Question: I have a model Product, which has a properties attribute. It stores it in a single database column as a hash (following <URL>
'''
class Product < ActiveRecord::Base
store :properties
end
'''
How can I create dynamic form fields for this property attribute (which is a hash)? I'm interested in ideologically correct way of doing this ("rails way"). I guess that there is need to use fields_for helper. But I do not fully understand how to do it. Tell me the correct way of solving this problem, please.
In result, I'd like to get a working form like shown on image.

Where a user can add unlimited number of fields and give any property names and its values.
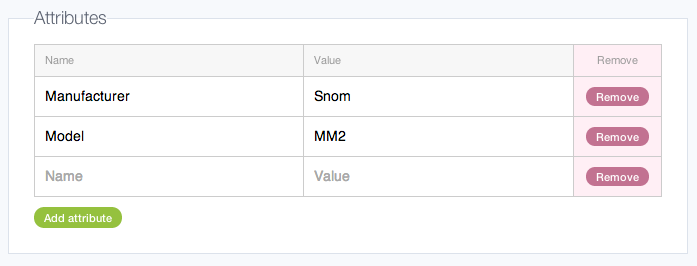
Answer: The rails way needn't include the limitation of using a single table, ideally, you can do this in a very rails way with 2 tables. Moving on.
You shouldn't use Active Record ':store' for this purpose in my opinion.
That implementation is ideal for situations where the developers need to store model metadata that is flexible in-code but well-defined at any given point of time. Which is to say, you need to specify keys in the model.
There is another pit-fall, you can't run SQL queries on the resulting serialized text that is saved.
If you insist, you can do this:
In your model:
'''
class Product < ActiveRecord::Base
store :properties
def prop_hash
self.properties.collect{|k,v| [k,v]}
end
def prop_hash=(param_hash)
# need to ensure deleted values from form don't persist
self.properties.clear
param_hash.each do |name, value|
self.properties[name.to_sym] = value
end
end
end
'''
In the view:
'''
<%= form_for @product do |f| %>
<% f.object.prop_hash.each do |k,v| %>
<%= text_field 'product[prop_hash][][name]', k %>
<%= text_field 'product[prop_hash][][value]', v %>
<% end %>
<% end %>
'''
Then you can also add an 'add another property' link which should use JS to insert another pair of inputs with the names 'product[prop_hash][][name]' and 'product[prop_hash][][value]' respectively.
Long ago I had rolled a custom implementation for metadata which saves the keys in serialized XML, for one reason - it can be queried in SQL. The link to my blog article <URL>